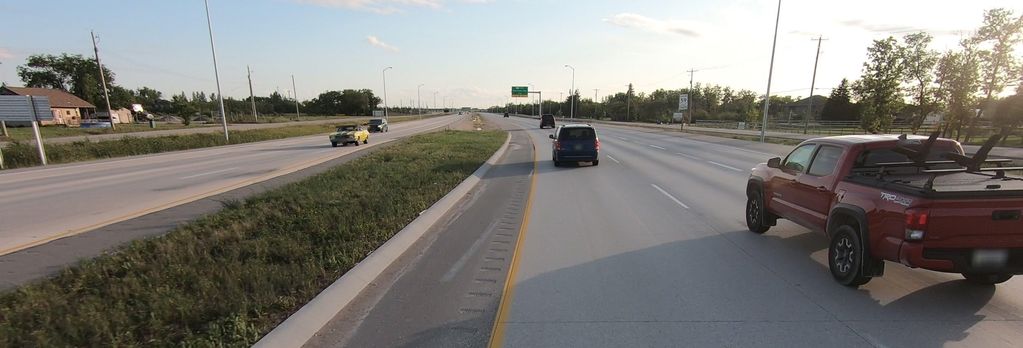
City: winnipeg